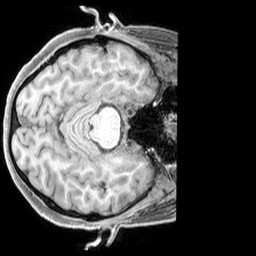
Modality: T1w
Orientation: axial
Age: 56
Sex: female
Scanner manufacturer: siemens
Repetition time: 2.3 s
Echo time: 0.00226 s